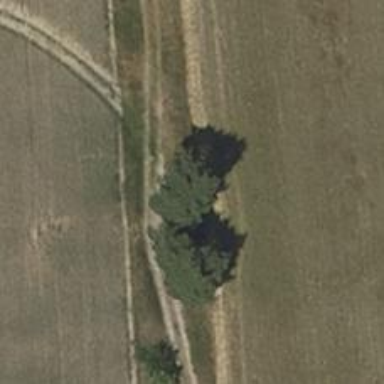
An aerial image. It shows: Deciduous broadleaved tree.